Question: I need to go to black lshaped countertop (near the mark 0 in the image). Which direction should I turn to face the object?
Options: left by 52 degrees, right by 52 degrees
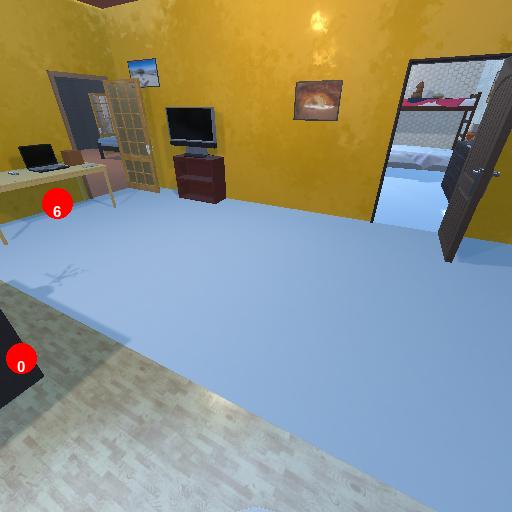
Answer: left by 52 degrees